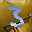
Label: 3